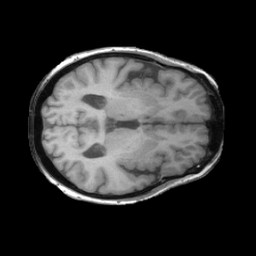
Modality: T1w
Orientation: axial
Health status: ill
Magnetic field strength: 3 T